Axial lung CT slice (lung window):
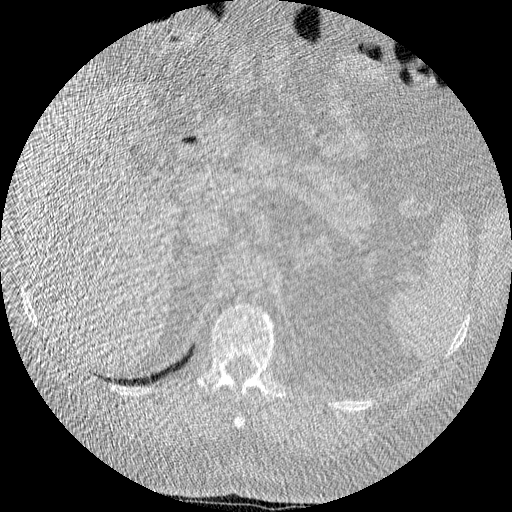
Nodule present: no